Question: I noticed an odd behavior while populating an array in 'awk'. The indices and value both were numbers, so adding '0' shouldn't have impacted. For the sake of understanding, lets take the following example:
Here is a file that I wish to use for this demo:
'''
$ cat file
2.60E5-2670161065730303122012098 Invnum987678
2.60E5-2670161065846403042011098 Invnum987912
2.60E5-2670161065916903012012075 Invnum987654
2.60E5-2670161066813503042011075 Invnum987322
2.60E5-2670161066835008092012075 Invnum987323
2.60E5-2670161067040701122012075 Invnum987324
2.60E5-2670161067106602122010074 Invnum987325
'''
What I would like to do is create an index from '$1' and assign it value from '$2'. I will extract pieces of value from '$1' and '$2' using 'substr' function.
'''
$ awk '{p=substr($1,12)+0; A[p]=substr($2,7)+0;next}END{for(x in A) print x,A[x]}' file
'''
Now, ideally what the output should have been is as follows (ignore the fact that associative arrays may output in random):
'''
1610657303031220<PHONE>
1610658464030420<PHONE>
1610659169030120<PHONE>
1610668135030420<PHONE>
1610668350080920<PHONE>
1610670407011220<PHONE>
1610671066021220<PHONE>
'''
But, the output I got was as follows:
'''
1610668350080920<PHONE>
1610658464030420<PHONE>
1610670407011220<PHONE>
1610671066021220<PHONE>
1610668135030419<PHONE>
1610659169030120<PHONE>
1610657303031220<PHONE>
'''

If I remove the '+0' from above 'awk' one-liner, the output seems to be what I expect. What I would like to know is why would it corrupt the keys?
The above test was done on:
'''
$ awk -version
awk version 20070501
'''
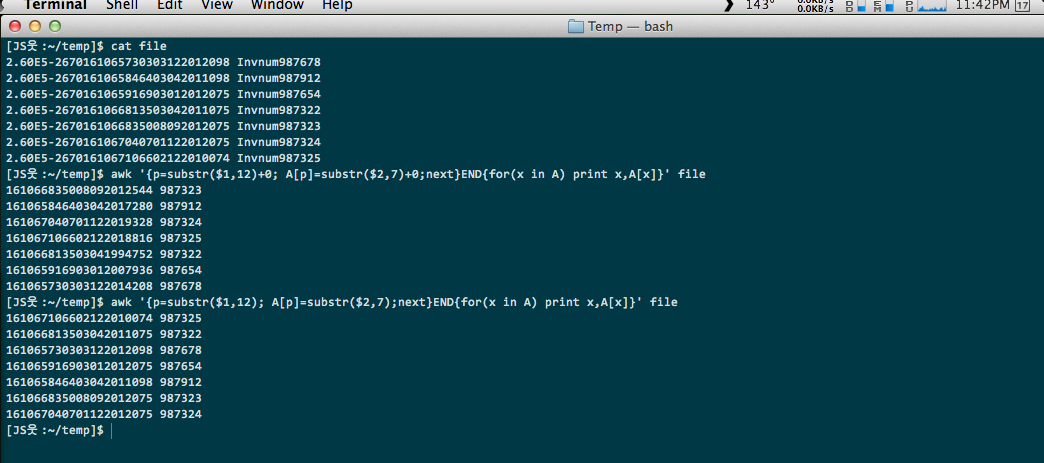
Answer: It appears that AWK has some numerical limitations - I get even weirder results on gawk - perhaps the discussion <URL> will help you.